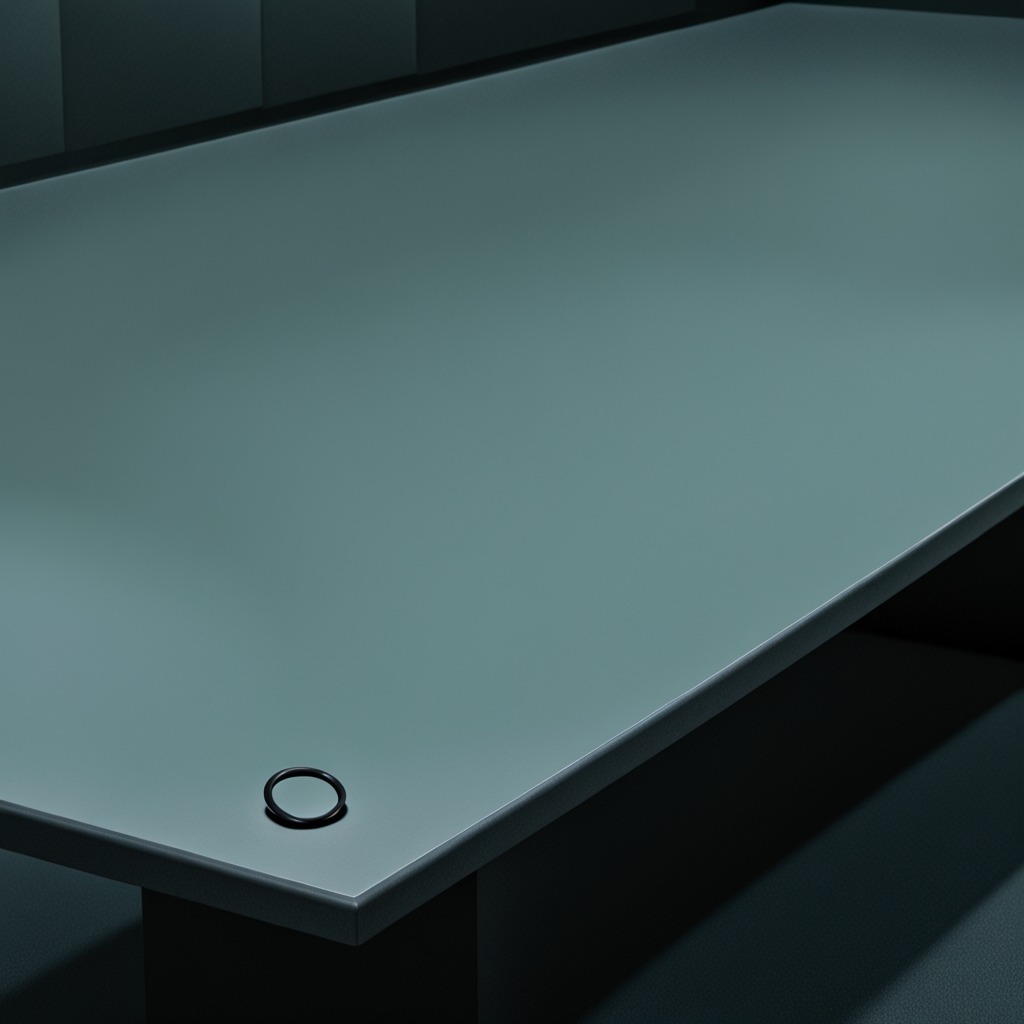
A rubber O-ring is lying on the clean empty table in a railway signal maintenance room.